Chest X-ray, PA view. Patient: 67 years old, sex F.
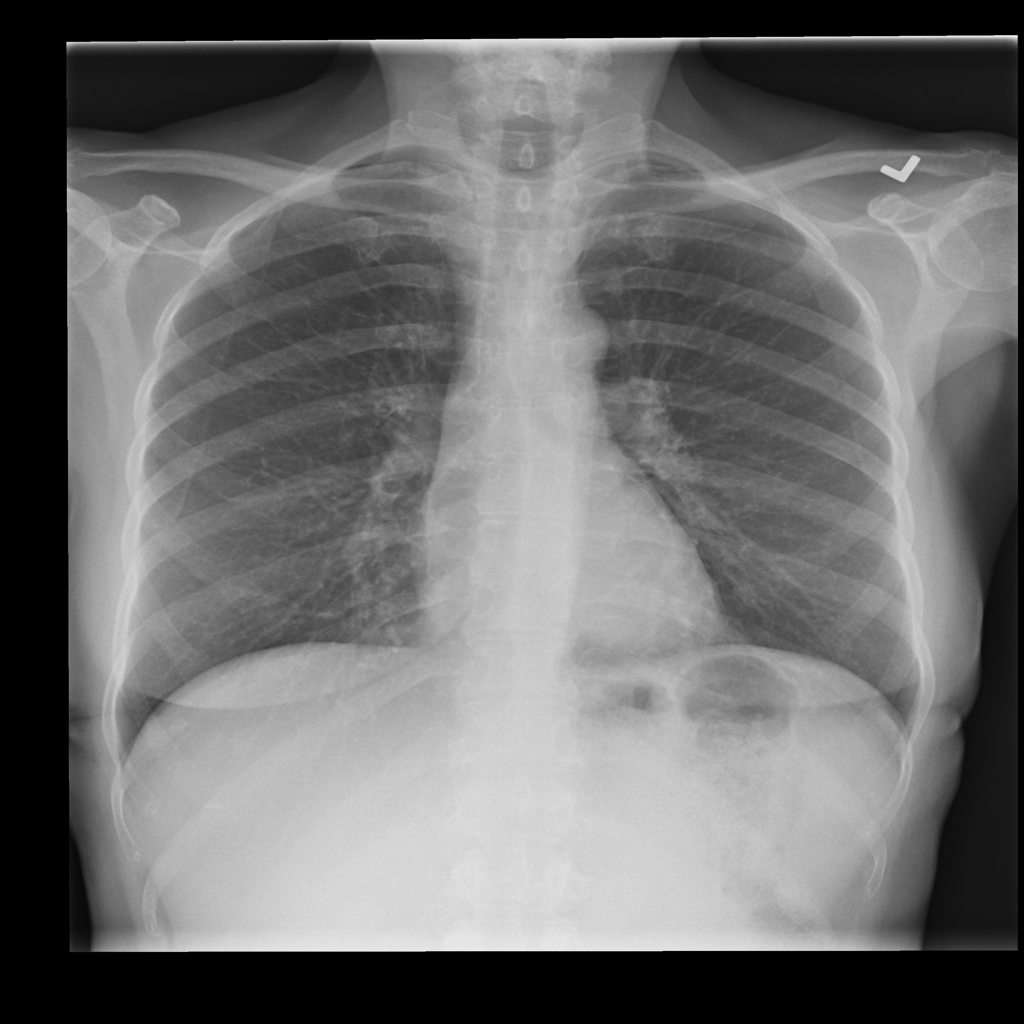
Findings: No Finding